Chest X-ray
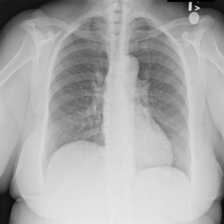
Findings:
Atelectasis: negative
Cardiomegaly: negative
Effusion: negative
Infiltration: negative
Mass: negative
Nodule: negative
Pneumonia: negative
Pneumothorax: negative
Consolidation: negative
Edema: negative
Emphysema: negative
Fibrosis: negative
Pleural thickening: negative
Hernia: negative